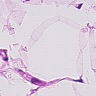
Metastatic tissue present: no